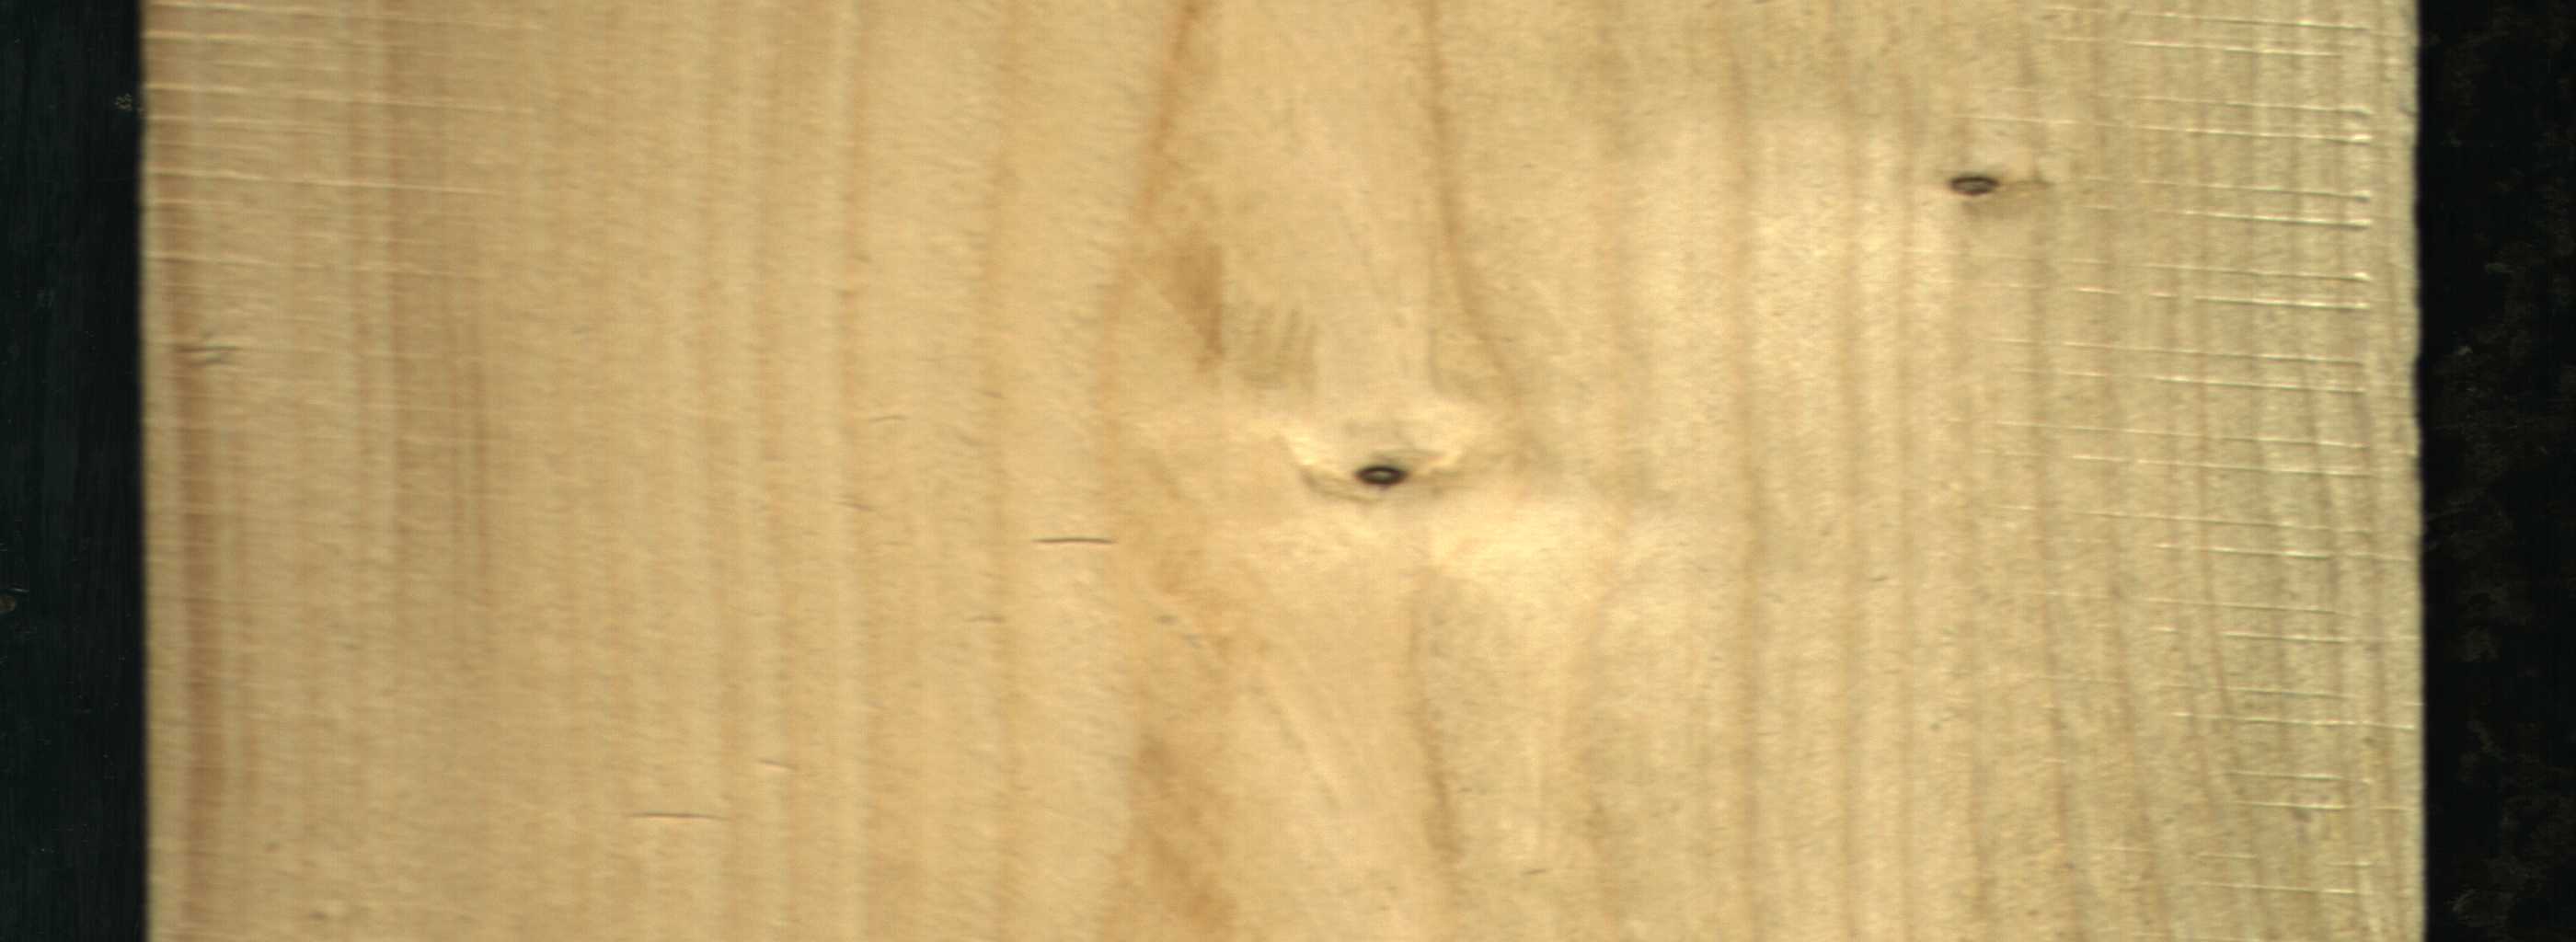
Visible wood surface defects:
Dead_Knot
Dead_Knot